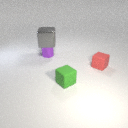
small green rubber cube to the left of small red rubber cube